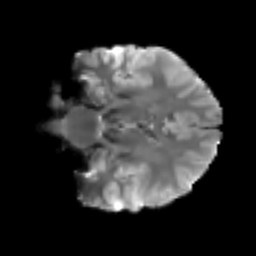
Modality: T2w
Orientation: coronal
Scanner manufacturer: siemens
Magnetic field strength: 3 T
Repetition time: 3.6 s
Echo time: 0.092 s